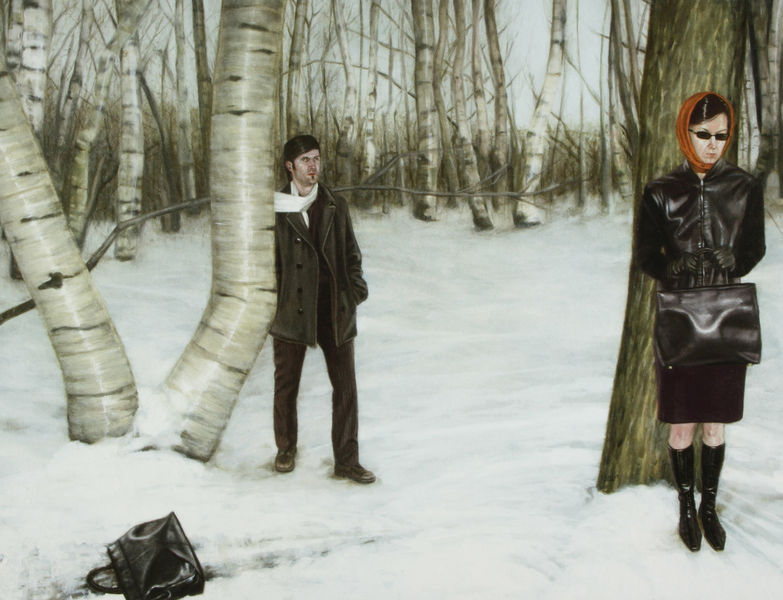
Titel: Die Nacht stirbt vor der Stille
Künstler: Aris Kalaizis
Standort: Berlin
Institution: Sammlung Kaufmann
Schlagwörter: baum, dunkel, gemälde, himmel, mann, schatten, weiß, baumstämme, bäume, landschaft, äste, frau, handschuhe, hell, licht, schwarz, rot, schal, schnee, rock, bart, jacke, gesicht, stehen, hände, öl, baumstamm, birke, birken, kalt, stamm, zweige, gehen, haare, realismus, stehend, paar, scheitel, wald, liegen, zwei, haltung, schuhe, hosen, moderne, russland, spuren, kahl, winter, spur, angst, stämme, kopftuch, seitenscheitel, streng, glanz, glänzend, lack, knie, knöpfe, kinnbart, kinnbärtchen, fallen, foto, fotografie, photographie, versteckt, fotorealismus, kälte, dieb, raub, streit, brille, jacken, furcht, hässlich, stiefel, schritt, treffen, tasche, ehepaar, handtasche, farbfoto, birkenwald, leder, rinde, lichtquelle, naturalistisch, aktentasche, taschen, verloren, birkenhain, vermummt, verschneit, stifel, bärtchen, schahl, lederjacke, sonnenbrille, birkenrinde, reißverschluß, aktentaschen, handtaschen, kunstfoto, ledertasche, ledertaschen, rendevous, spuren im schnee, tasche verloren, tassche, vergewaltiger, zerwürfnis, zwei taschen